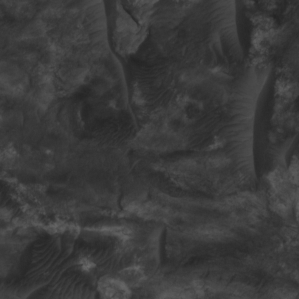
Label: non_frost